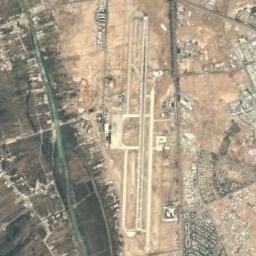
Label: airport